Question: Plant name?
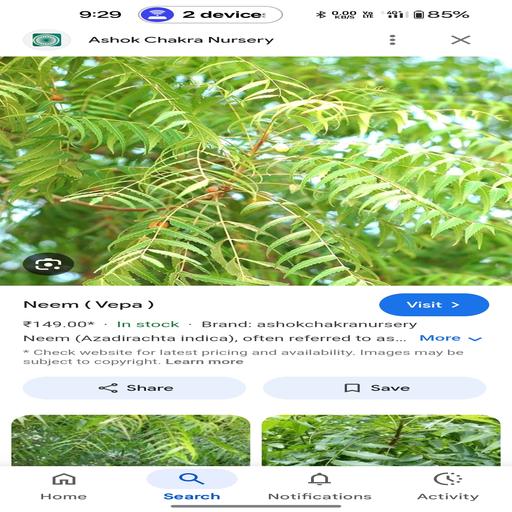
Answer: Neem (Vepa)